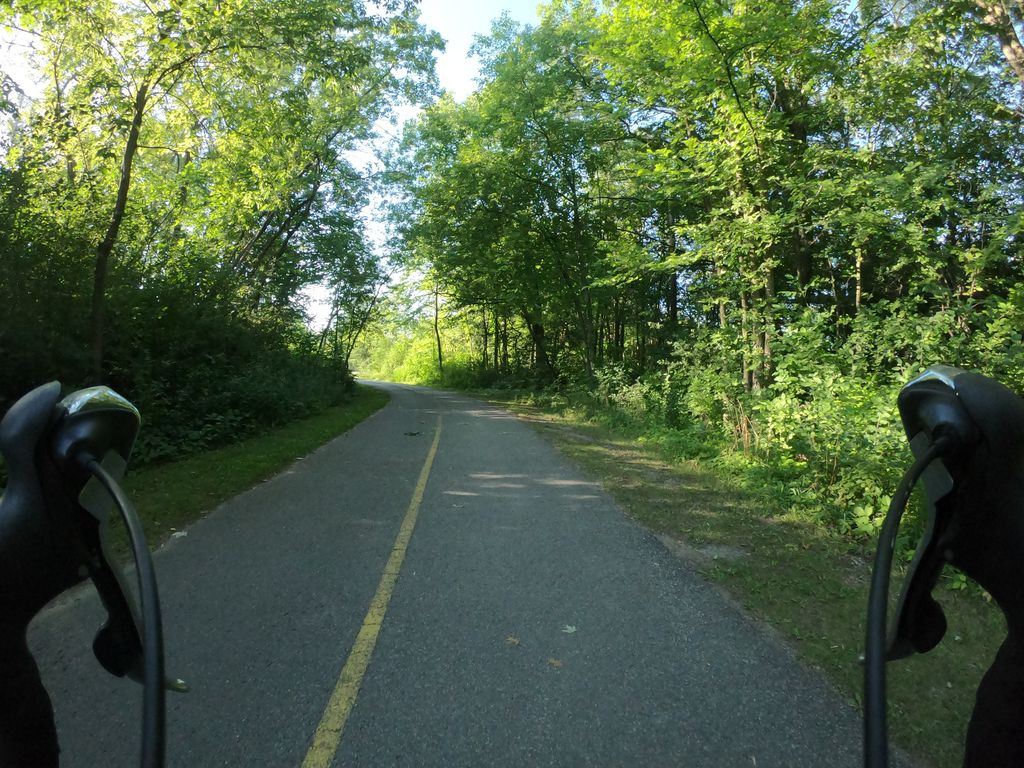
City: ottawa-gatineau